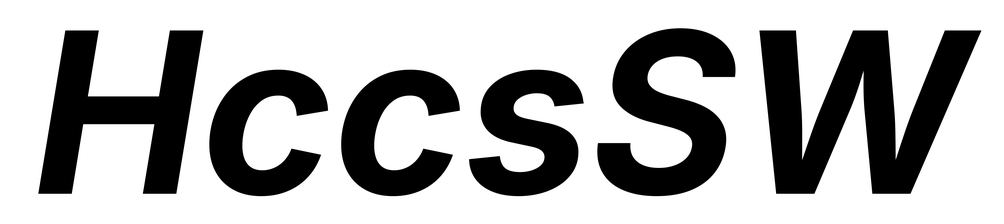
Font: Inter-Italic_Bold_Italic